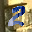
Label: 2